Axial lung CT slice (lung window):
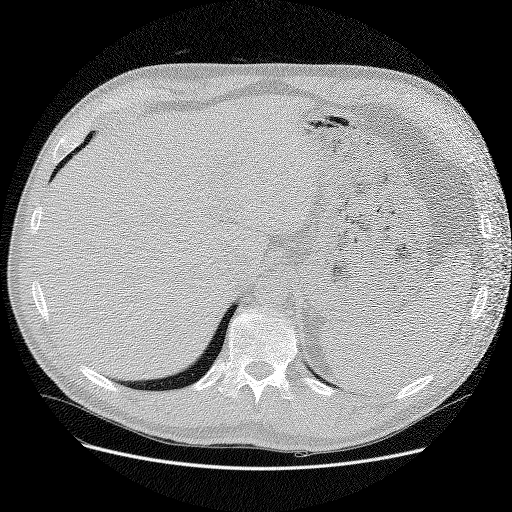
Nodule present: no